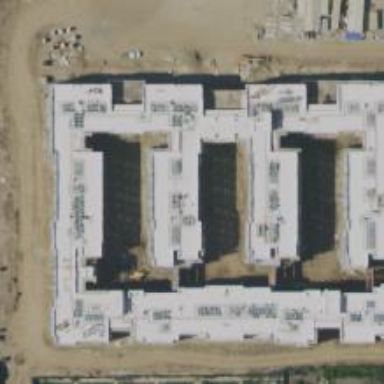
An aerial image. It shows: Dormitory building.